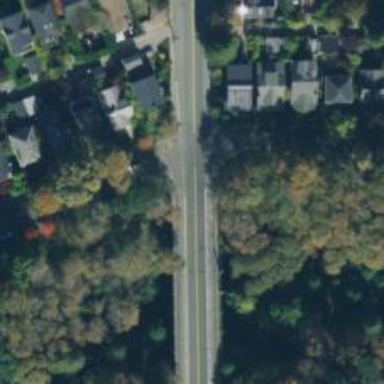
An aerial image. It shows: Secondary road with asphalt surface and bridge. The road has separate sidewalk and cycle track.